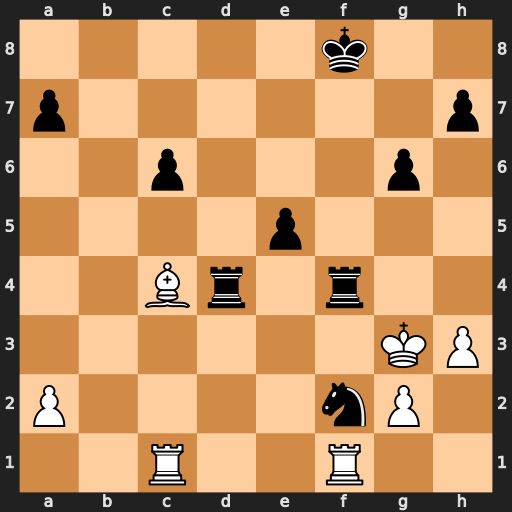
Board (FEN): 5k2/p6p/2p3p1/4p3/2Br1r2/6KP/P4nP1/2R2R2
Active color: w
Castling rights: -
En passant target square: -
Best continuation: Rxf2 Rxf2 Kxf2